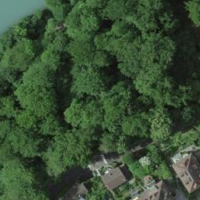
EUNIS habitat code: 53
Species observed at this site:
Rana temporaria
Cymbalaria muralis